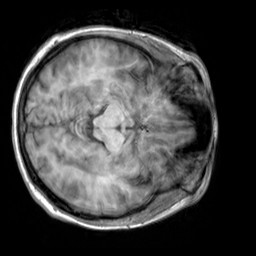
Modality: T1w
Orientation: axial
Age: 25
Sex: female
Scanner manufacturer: siemens
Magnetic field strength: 3 T
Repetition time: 2.3 s
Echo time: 0.00303 s